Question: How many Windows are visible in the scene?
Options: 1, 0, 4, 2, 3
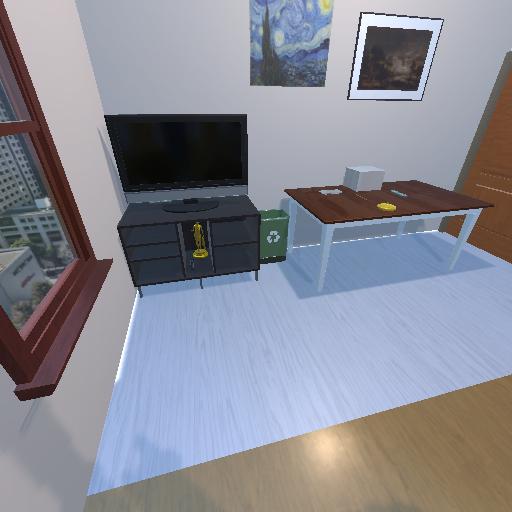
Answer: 1